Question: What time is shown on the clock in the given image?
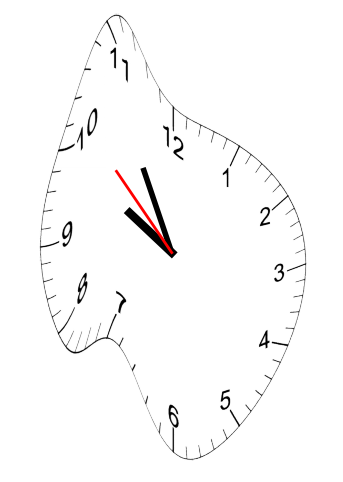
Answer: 09:54:52